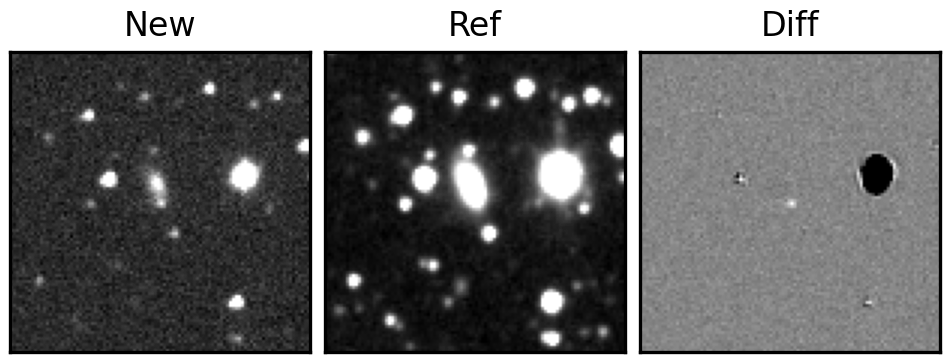
Label: real